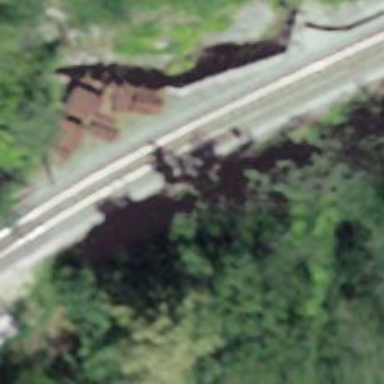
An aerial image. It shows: Narrow-gauge railway bridge with electrified contact line for single track.